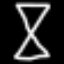
Label: hourglass